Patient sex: M
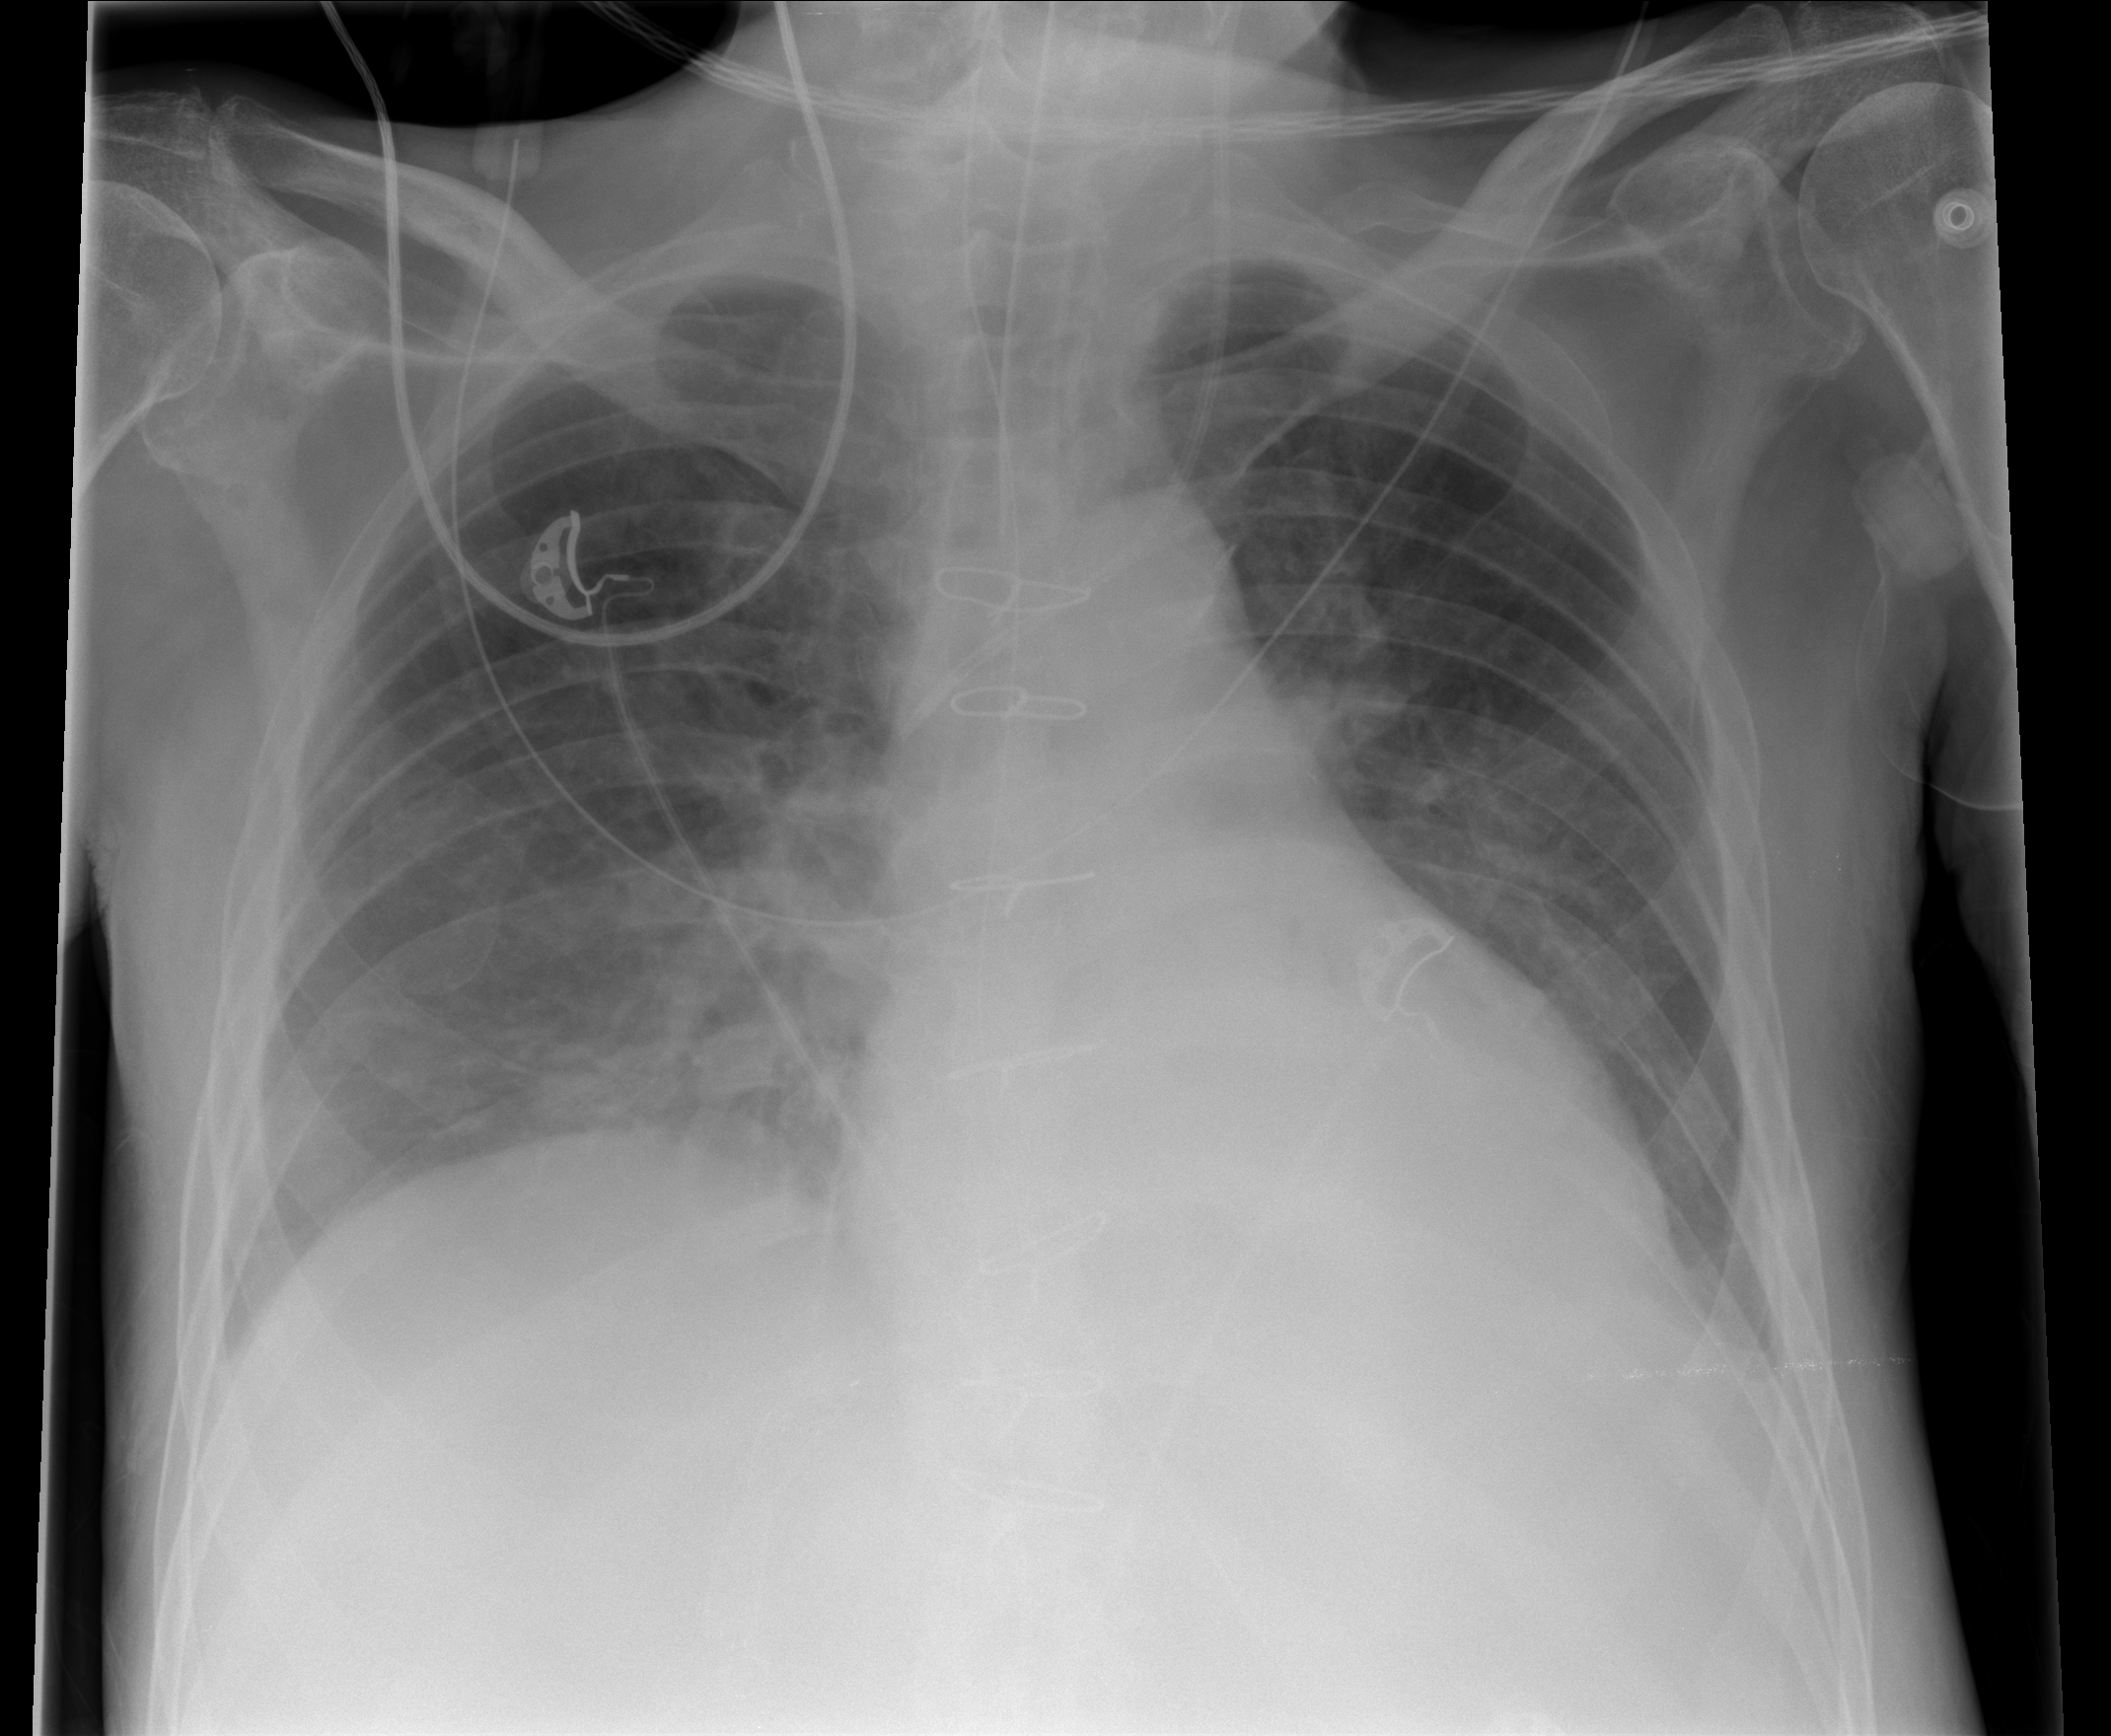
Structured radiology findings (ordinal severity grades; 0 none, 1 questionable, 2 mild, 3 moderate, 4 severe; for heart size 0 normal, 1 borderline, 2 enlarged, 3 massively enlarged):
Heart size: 0
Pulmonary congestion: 2
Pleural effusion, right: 0
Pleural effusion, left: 0
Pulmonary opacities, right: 0
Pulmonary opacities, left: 0
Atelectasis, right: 0
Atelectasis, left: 0